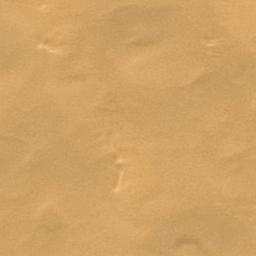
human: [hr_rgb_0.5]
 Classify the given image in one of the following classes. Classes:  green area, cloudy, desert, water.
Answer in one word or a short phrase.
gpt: desert